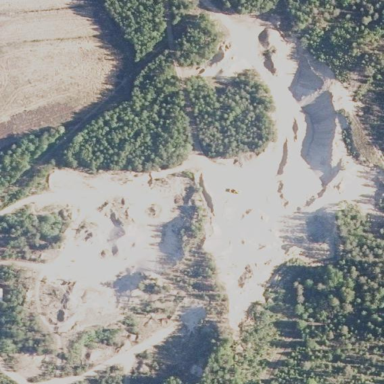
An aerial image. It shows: Quarry area rich in gravel resources.